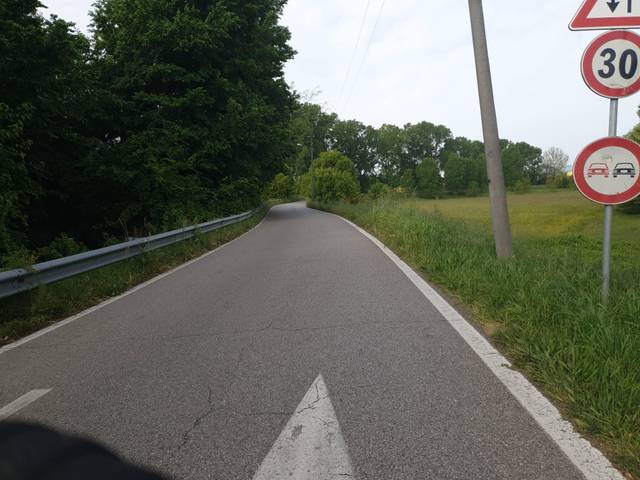
Region: Italy
Coordinates: 45.386, 11.855